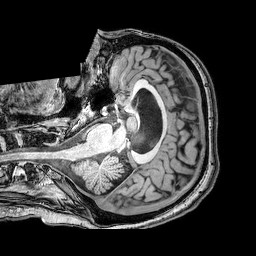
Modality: T1w
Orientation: axial
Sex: male
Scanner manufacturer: philips
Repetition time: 0.008119 s
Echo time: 0.00371 s